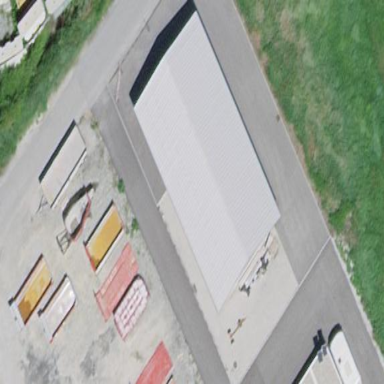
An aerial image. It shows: Commercial building.